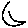
Label: moon